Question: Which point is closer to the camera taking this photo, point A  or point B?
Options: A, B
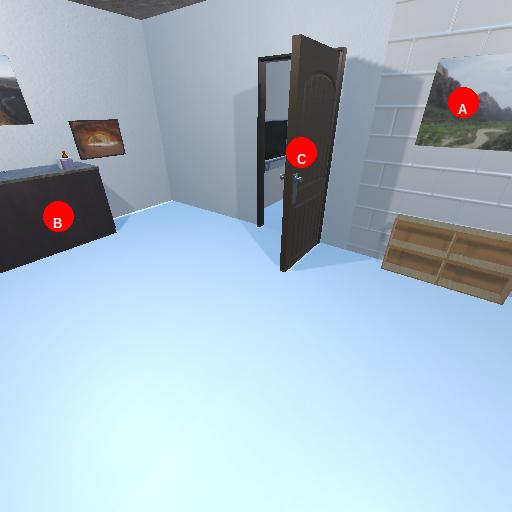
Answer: A